Field crop: tomato
Growth stage: 2
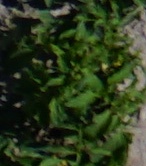
Species: tomato